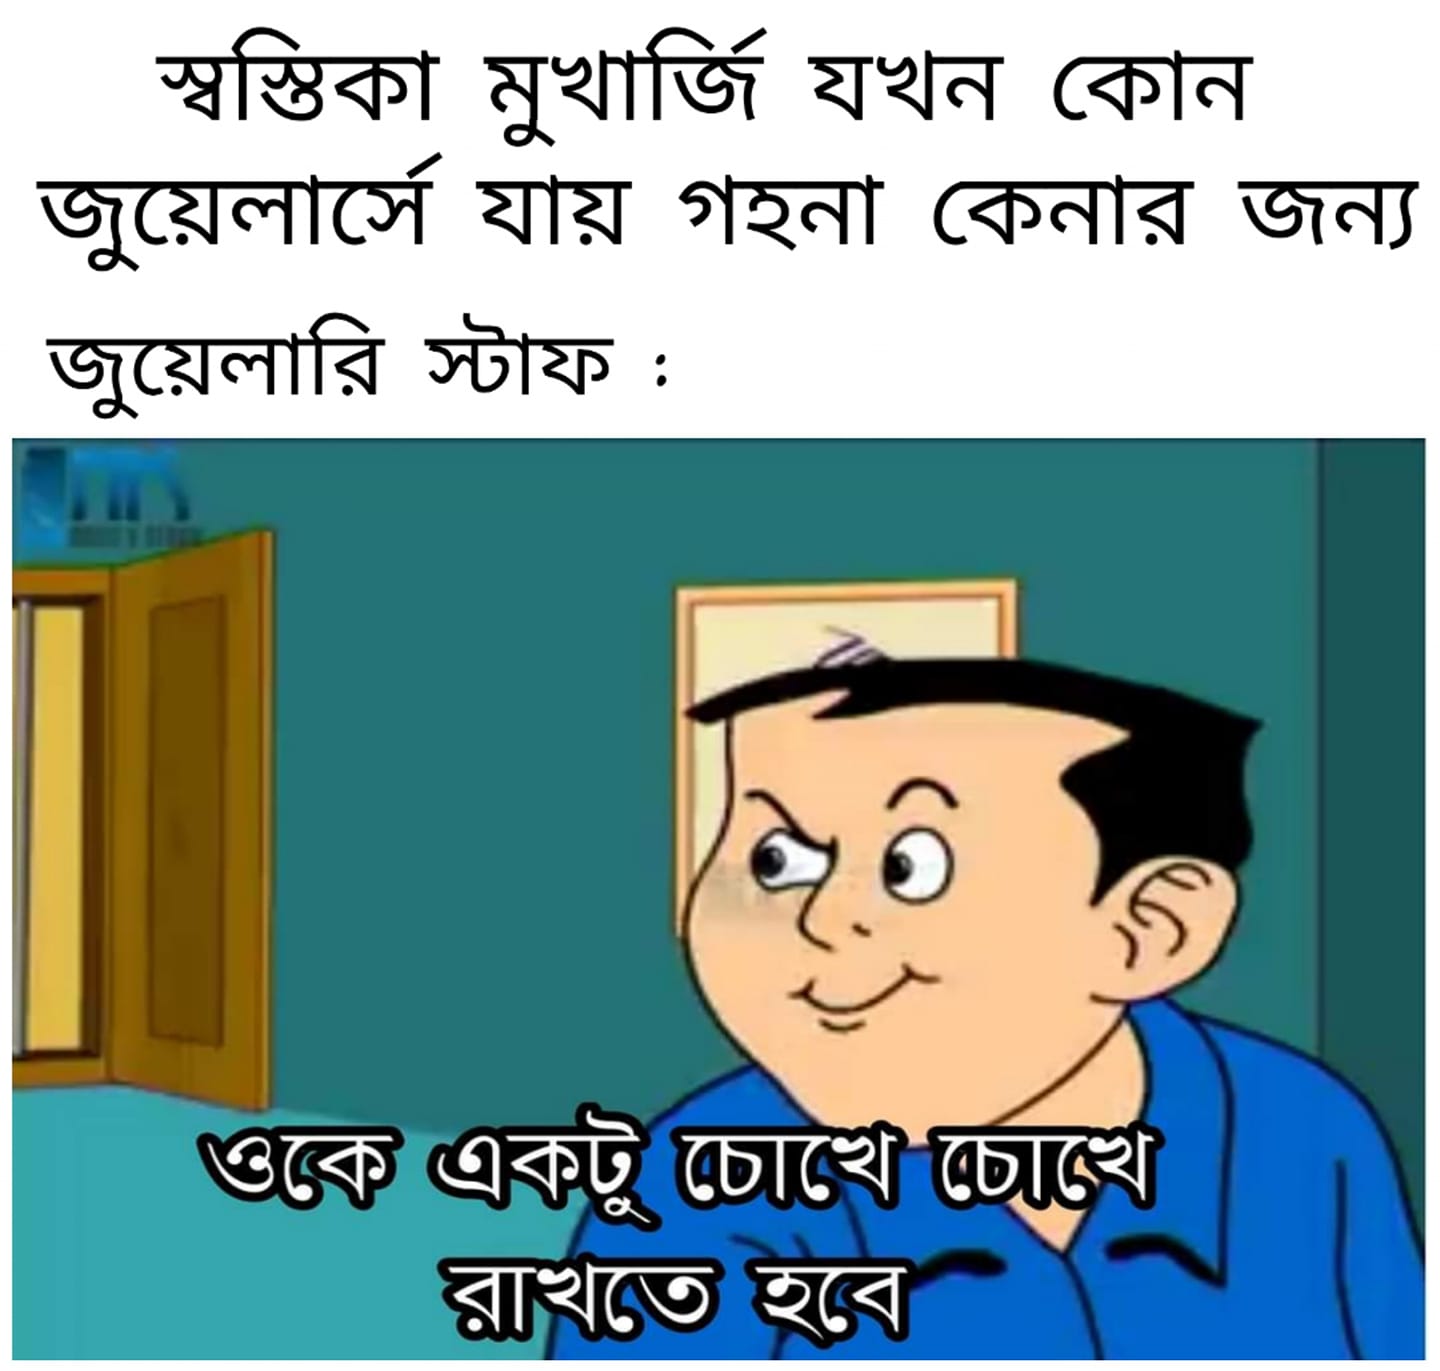
Caption: স্বস্তিকা মুখার্জি যখন কোন জুয়েলার্সে যায় গহনা কেনার জন্য   জুয়েলারি স্টাফ :     ওকে একটু চোখে চোখে রাখতে হবে
Label: hate